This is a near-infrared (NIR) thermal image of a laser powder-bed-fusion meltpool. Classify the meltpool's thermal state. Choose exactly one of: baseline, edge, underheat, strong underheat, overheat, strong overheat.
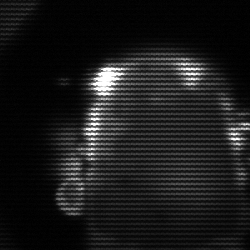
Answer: baseline